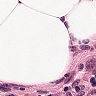
Metastatic tissue present: no